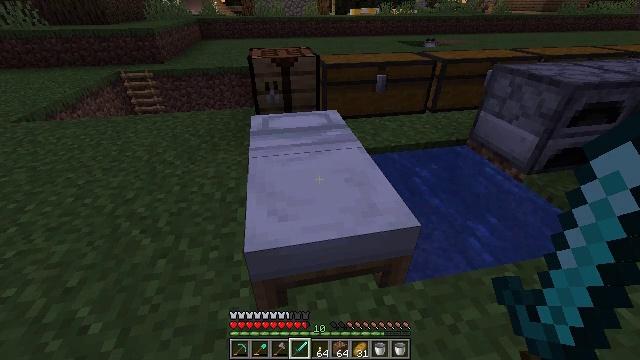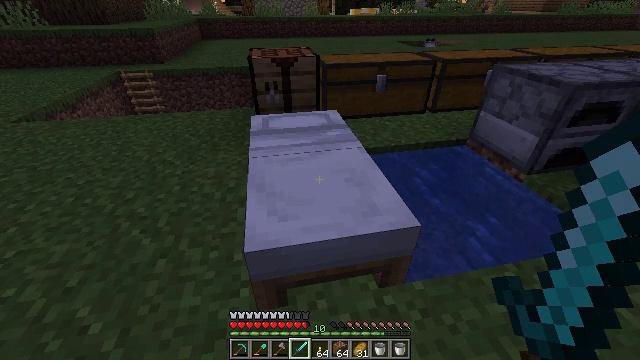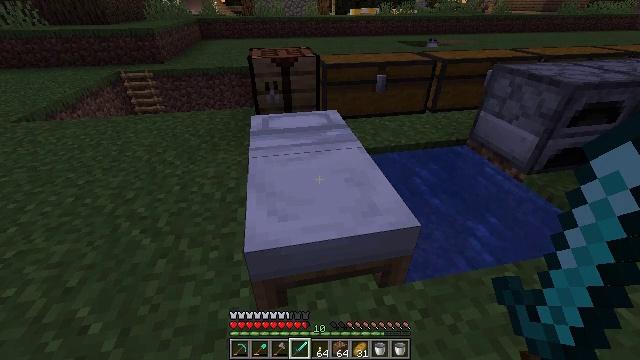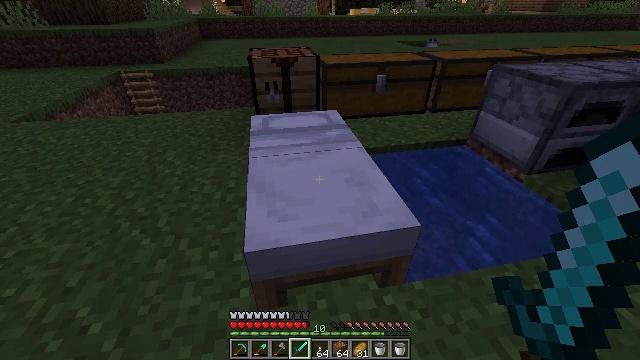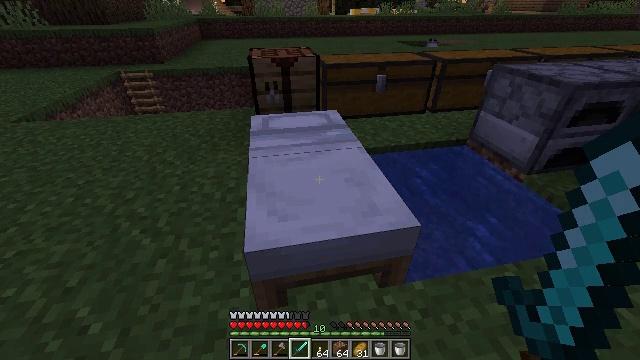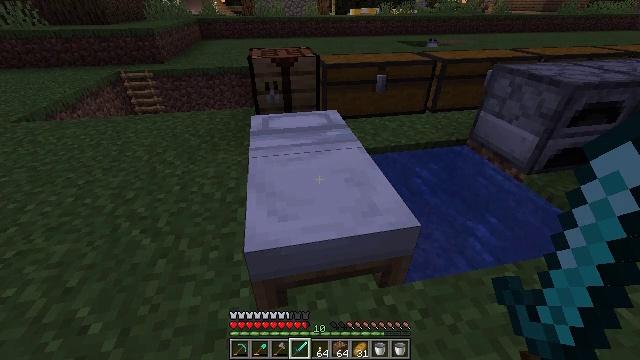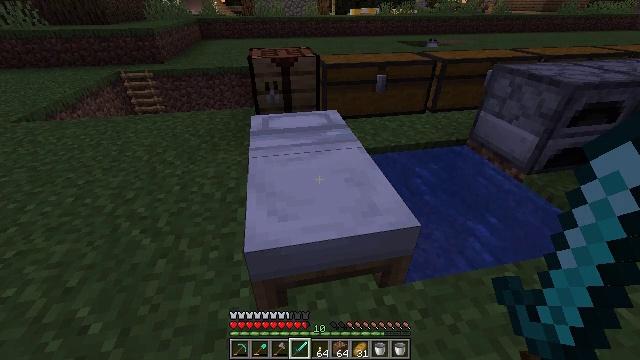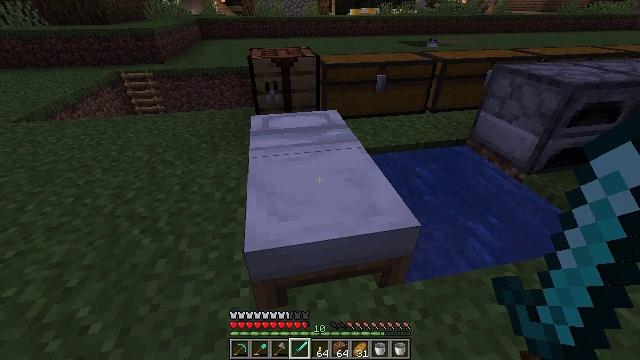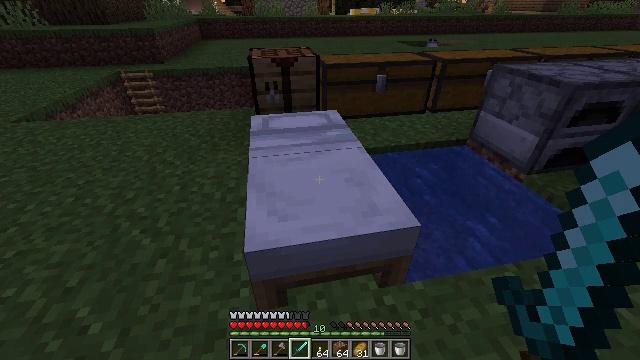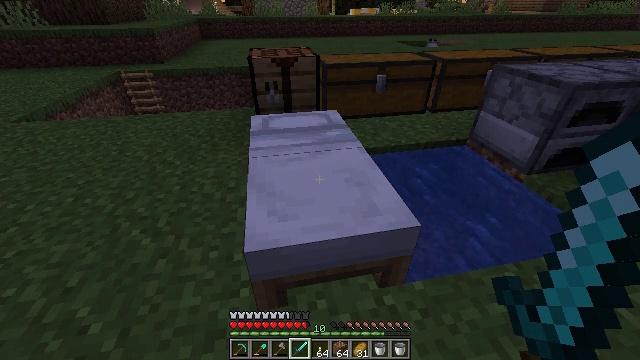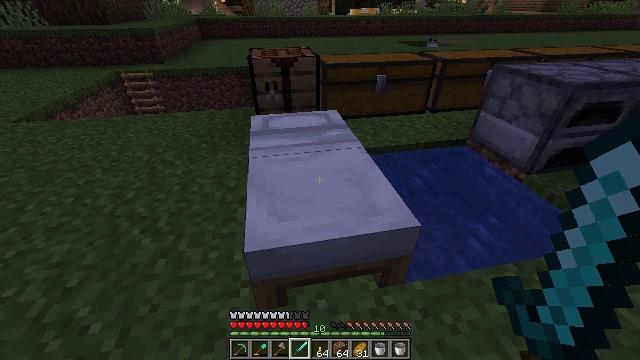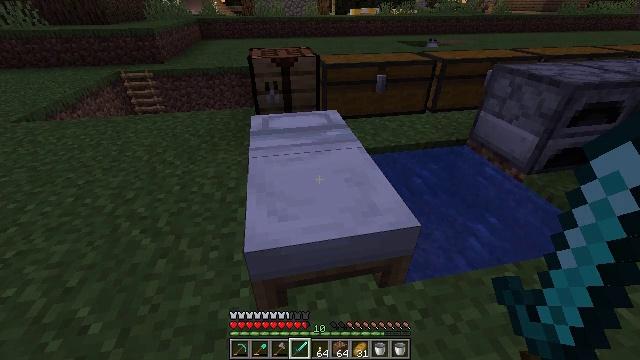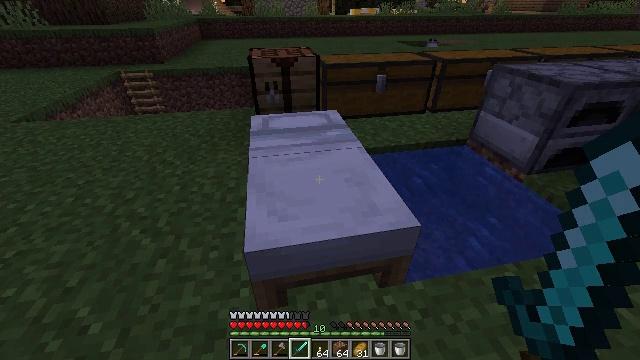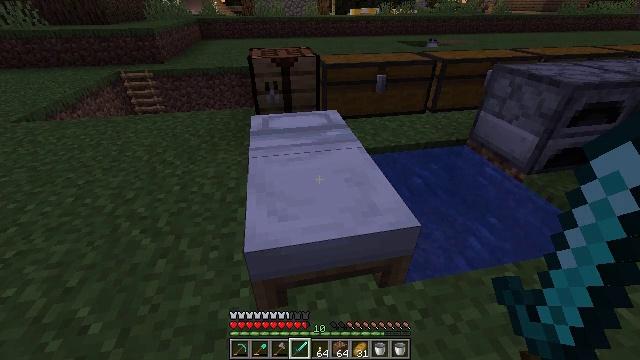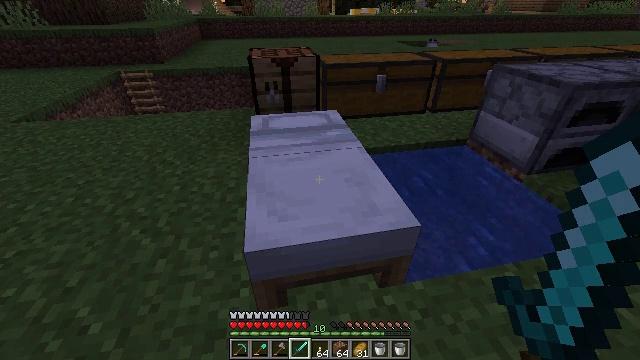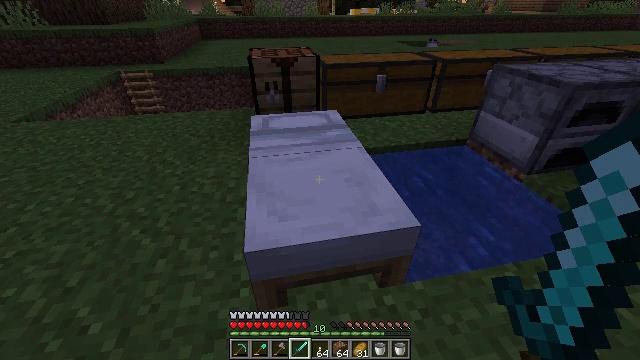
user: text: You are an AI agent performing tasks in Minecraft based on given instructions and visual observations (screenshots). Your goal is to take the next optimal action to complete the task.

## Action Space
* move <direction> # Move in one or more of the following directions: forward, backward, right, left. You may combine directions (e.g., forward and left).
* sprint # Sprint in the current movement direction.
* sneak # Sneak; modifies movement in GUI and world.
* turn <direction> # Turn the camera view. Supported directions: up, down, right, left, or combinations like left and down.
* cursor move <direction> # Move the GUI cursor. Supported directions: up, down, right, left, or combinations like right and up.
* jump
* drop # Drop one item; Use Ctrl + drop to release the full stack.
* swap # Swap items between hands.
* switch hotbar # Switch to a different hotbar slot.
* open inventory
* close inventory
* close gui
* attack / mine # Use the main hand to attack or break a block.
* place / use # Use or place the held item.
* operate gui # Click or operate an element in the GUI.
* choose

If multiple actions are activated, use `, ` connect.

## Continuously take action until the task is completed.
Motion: motion action
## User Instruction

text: Gather potatoes by left-clicking.
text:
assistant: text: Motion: no_op
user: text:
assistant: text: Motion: no_op
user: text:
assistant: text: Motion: no_op
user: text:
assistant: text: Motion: no_op
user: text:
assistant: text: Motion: no_op
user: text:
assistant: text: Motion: no_op
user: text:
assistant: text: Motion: no_op
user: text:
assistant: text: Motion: no_op
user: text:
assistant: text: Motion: no_op
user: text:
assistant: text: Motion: no_op
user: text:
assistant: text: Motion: no_op
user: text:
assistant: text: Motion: no_op
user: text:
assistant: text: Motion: no_op
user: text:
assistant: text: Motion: no_op
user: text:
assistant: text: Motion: no_op
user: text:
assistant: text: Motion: no_op
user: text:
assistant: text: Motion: no_op
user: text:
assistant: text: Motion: no_op
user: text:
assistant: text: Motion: no_op
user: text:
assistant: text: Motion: no_op
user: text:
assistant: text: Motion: no_op
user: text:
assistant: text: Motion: no_op
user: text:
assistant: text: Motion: no_op
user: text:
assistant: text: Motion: no_op
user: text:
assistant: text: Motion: no_op
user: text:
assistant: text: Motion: no_op
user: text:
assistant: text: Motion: no_op
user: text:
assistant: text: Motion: no_op
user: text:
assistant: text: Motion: no_op
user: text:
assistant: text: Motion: no_op